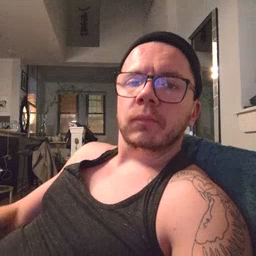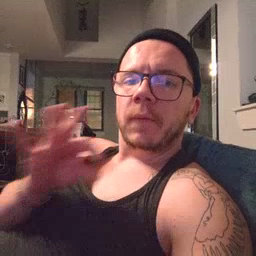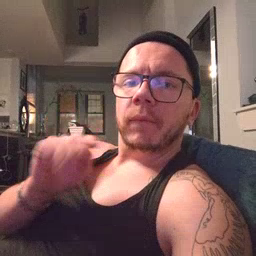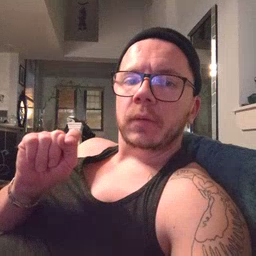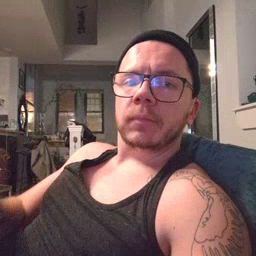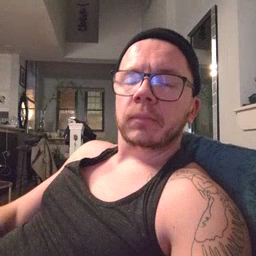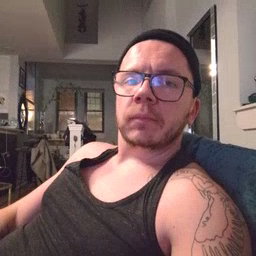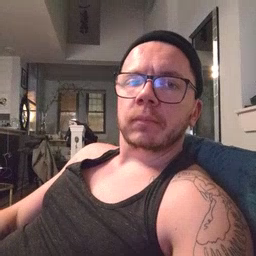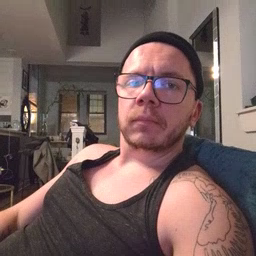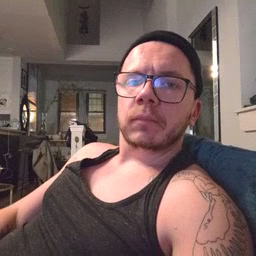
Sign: feet